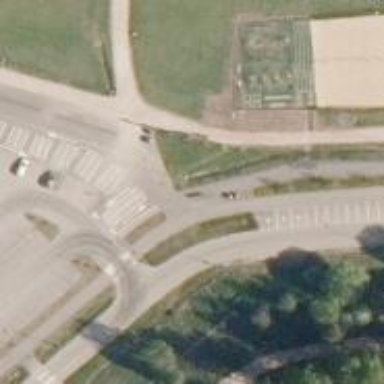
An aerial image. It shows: Asphalt cycleway.